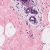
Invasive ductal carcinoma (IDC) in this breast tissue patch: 0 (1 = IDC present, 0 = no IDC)